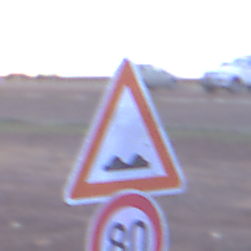
Verkehrszeichen: UnebeneFahrbahn
Zusatzzeichen unten: Geschwindigkeit80
Umgebung: Outdoor, Urban
Tageszeit: SunriseSunset
Wetter: Overcast
Licht: Natural
Jahreszeit: NotSpecified
Kontrast: LowContrast